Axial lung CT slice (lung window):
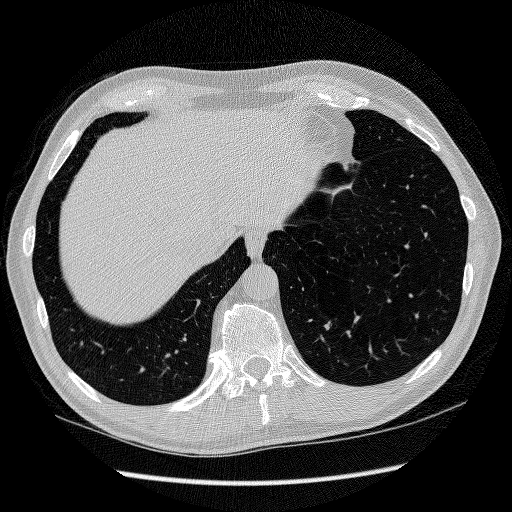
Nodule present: no